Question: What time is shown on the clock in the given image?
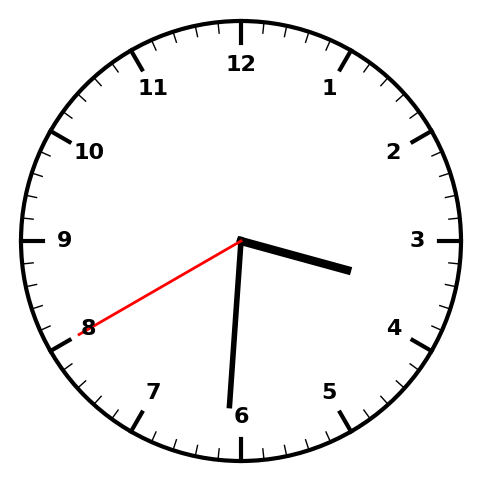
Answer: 03:30:40